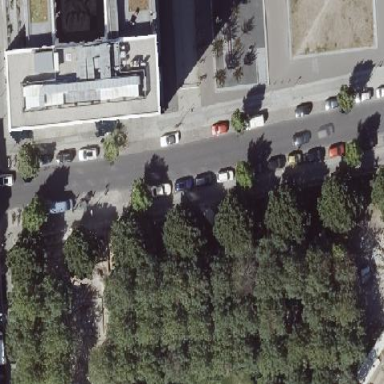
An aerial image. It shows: Street-side parking area with sett surface.